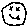
Label: smiley face